Question: I'm trying show a popover with html content. I'm using ng-bootstrap and I have troubles to do that.
html code
'''
<button type="button" class="btn btn-lg btn-danger" ngbPopover="{{getPopoverData(component.additional)}}" triggers="mouseenter:mouseleave" popoverTitle="Informacion Adicional">
Hover over me!</button>
'''
typescript
'''
getPopoverData( data ) :HTMLElement {
let list = "";
data.forEach(el => {
list += '<li><strong>${el.name}:</strong> ${el.value}</li>';
});
var element = document.createElement("ul");
element.innerHTML = list;
return element;
}
'''
But, the results is this:

I don't know what's wrong.
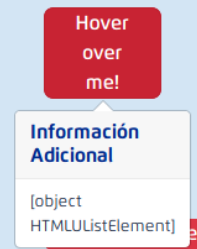
Answer: AFAIK, It's not meant to use it that way. The signature of the 'ngbPopover' is only accepting 'string' or 'templateRef'. I created a quick example snip from ngbPopover and simulate what you try to achieve.
Have a look here: <URL>